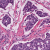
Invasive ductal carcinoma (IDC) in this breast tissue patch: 1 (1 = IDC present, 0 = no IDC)